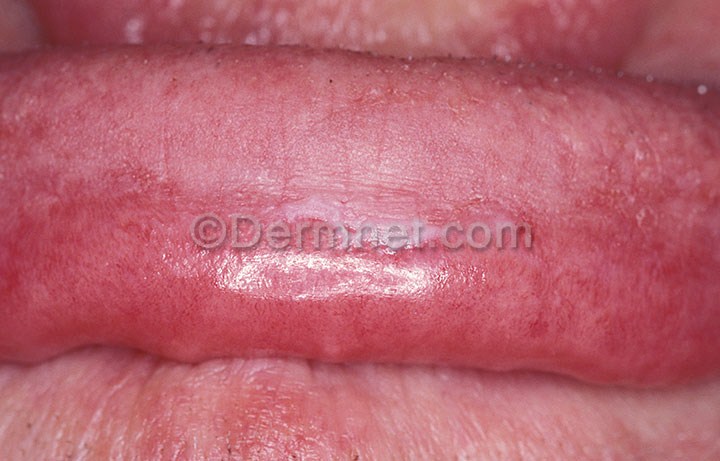
Disease: Actinic Keratosis Basal Cell Carcinoma and other Malignant Lesions